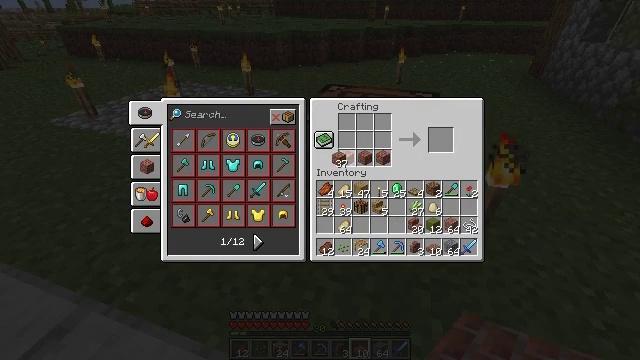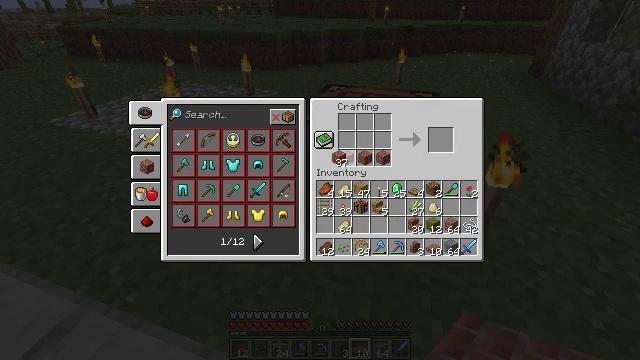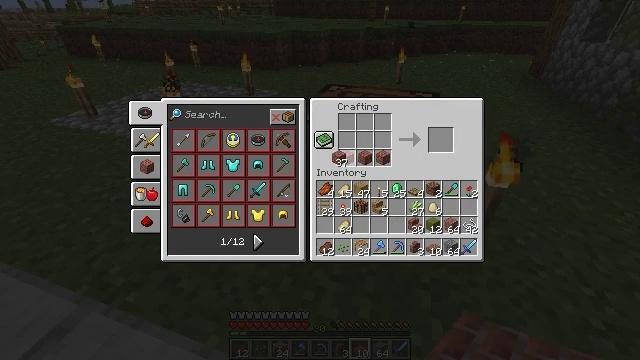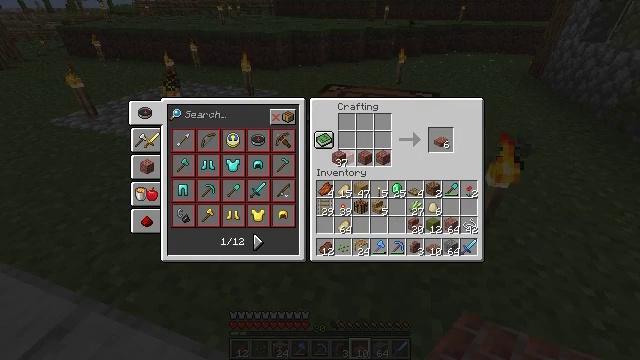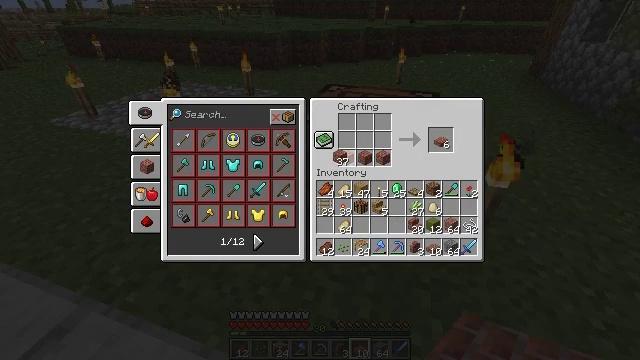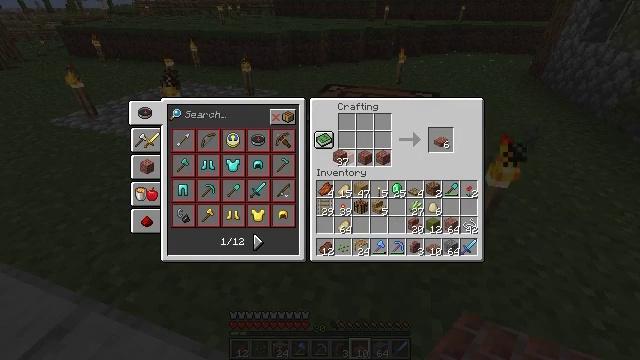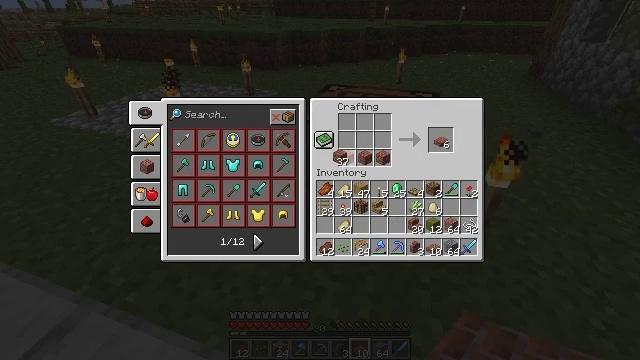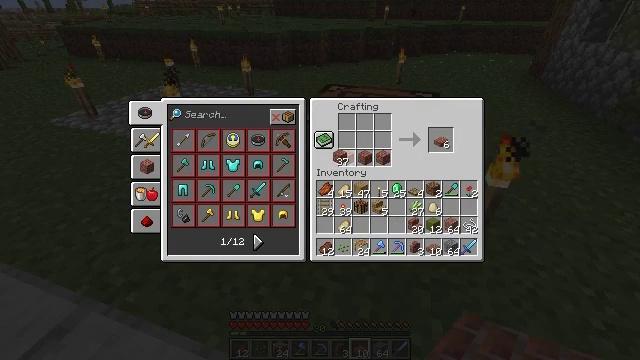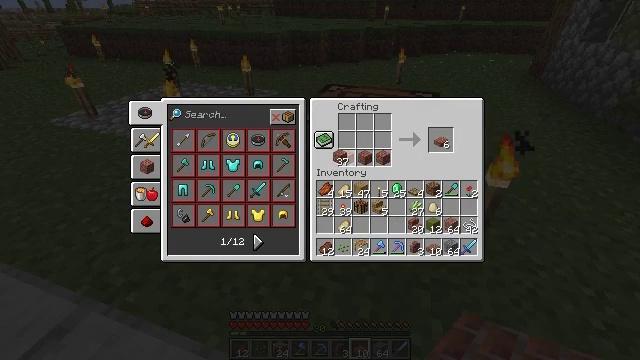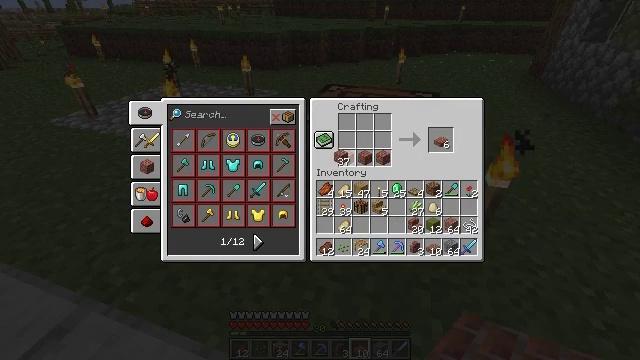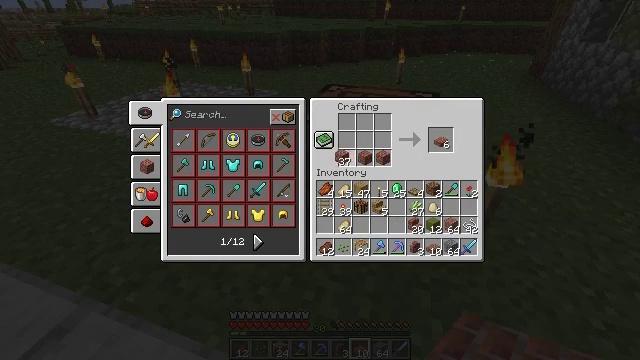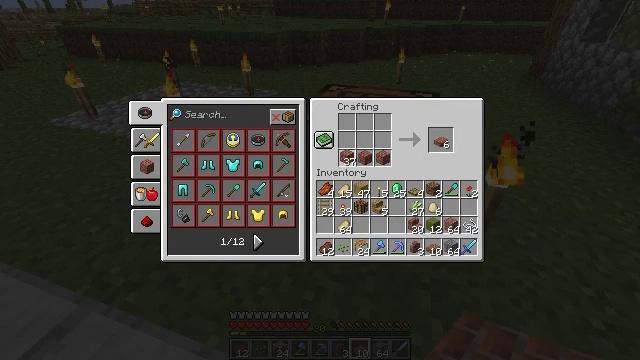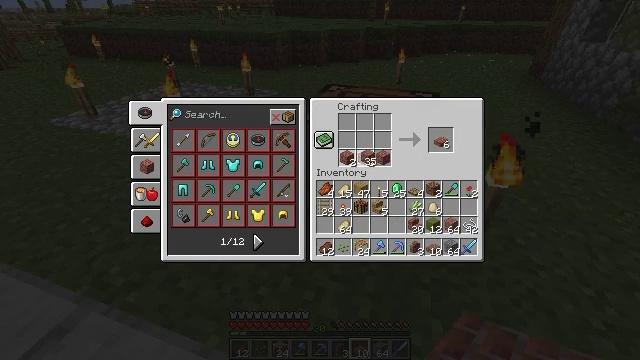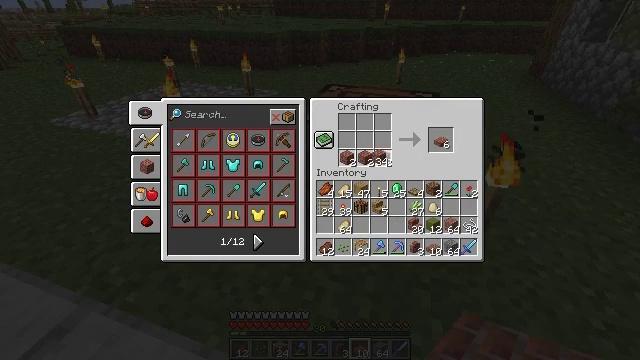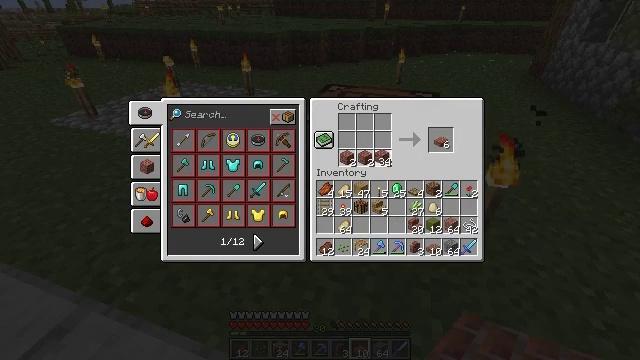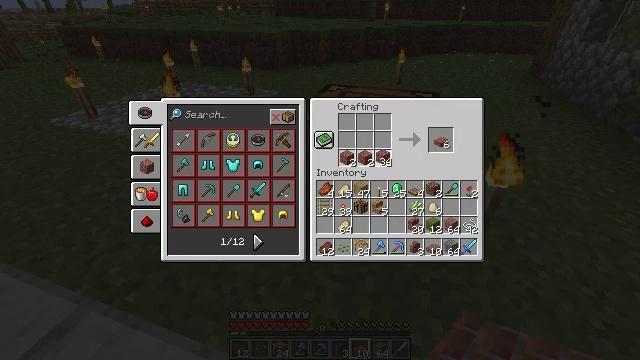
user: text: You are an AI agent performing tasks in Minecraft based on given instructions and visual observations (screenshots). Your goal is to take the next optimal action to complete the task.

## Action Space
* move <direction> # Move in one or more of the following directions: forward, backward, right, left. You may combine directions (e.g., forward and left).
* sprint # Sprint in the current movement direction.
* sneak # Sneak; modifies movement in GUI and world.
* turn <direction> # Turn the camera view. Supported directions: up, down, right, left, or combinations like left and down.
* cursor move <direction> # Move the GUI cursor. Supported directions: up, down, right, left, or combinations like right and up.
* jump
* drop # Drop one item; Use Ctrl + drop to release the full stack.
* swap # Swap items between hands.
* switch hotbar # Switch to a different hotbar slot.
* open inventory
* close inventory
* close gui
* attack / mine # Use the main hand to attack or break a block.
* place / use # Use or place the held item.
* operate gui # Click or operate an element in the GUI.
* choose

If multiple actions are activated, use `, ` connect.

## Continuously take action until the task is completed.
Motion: motion action
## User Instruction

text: Create a brick slab by arranging bricks in the crafting table.
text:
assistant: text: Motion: no_op
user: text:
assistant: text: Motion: no_op
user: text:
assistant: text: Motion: no_op
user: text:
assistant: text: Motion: no_op
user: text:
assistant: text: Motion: no_op
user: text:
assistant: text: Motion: no_op
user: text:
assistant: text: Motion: no_op
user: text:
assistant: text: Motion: no_op
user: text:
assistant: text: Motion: choose
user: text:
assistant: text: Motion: choose
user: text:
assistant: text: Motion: choose
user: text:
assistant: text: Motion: cursor move right, choose
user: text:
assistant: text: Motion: cursor move right, choose
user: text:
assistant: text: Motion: choose
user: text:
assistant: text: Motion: choose
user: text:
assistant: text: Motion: choose
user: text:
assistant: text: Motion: choose
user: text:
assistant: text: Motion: choose
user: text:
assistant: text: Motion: choose
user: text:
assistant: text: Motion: choose
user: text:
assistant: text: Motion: choose
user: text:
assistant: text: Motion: choose
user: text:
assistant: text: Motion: no_op
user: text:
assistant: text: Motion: no_op
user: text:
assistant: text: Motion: no_op
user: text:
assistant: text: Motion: no_op
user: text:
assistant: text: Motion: no_op
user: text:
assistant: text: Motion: cursor move down
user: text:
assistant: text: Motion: no_op
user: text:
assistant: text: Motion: cursor move down